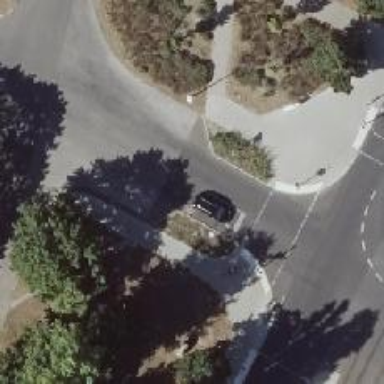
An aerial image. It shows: Residential road with asphalt surface. It has separate lane for cyclists on the left and sidewalks on both sides.